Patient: sex F, age 61
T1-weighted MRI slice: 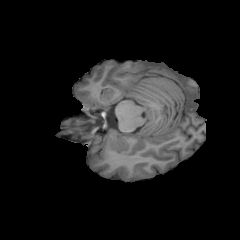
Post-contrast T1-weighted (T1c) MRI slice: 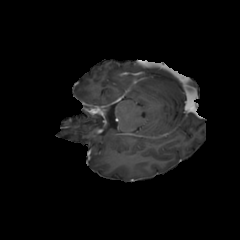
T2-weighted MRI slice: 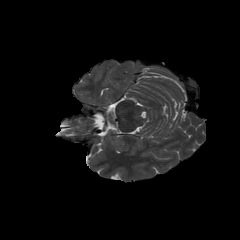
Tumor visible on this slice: no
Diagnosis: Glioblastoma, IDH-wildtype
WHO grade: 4